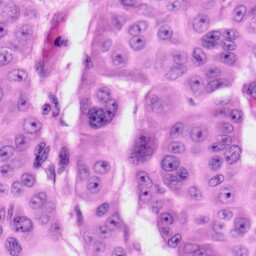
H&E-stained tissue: Skin